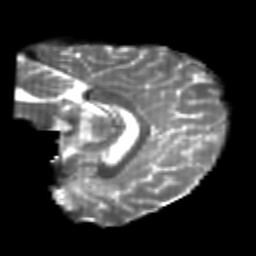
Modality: T2w
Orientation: sagittal
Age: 25
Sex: male
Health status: healthy
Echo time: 0.074 s